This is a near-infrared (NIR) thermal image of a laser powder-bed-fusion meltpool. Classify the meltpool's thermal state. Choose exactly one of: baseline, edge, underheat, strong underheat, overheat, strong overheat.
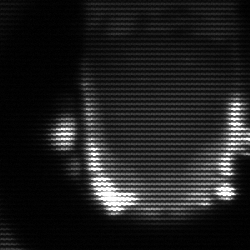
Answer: baseline